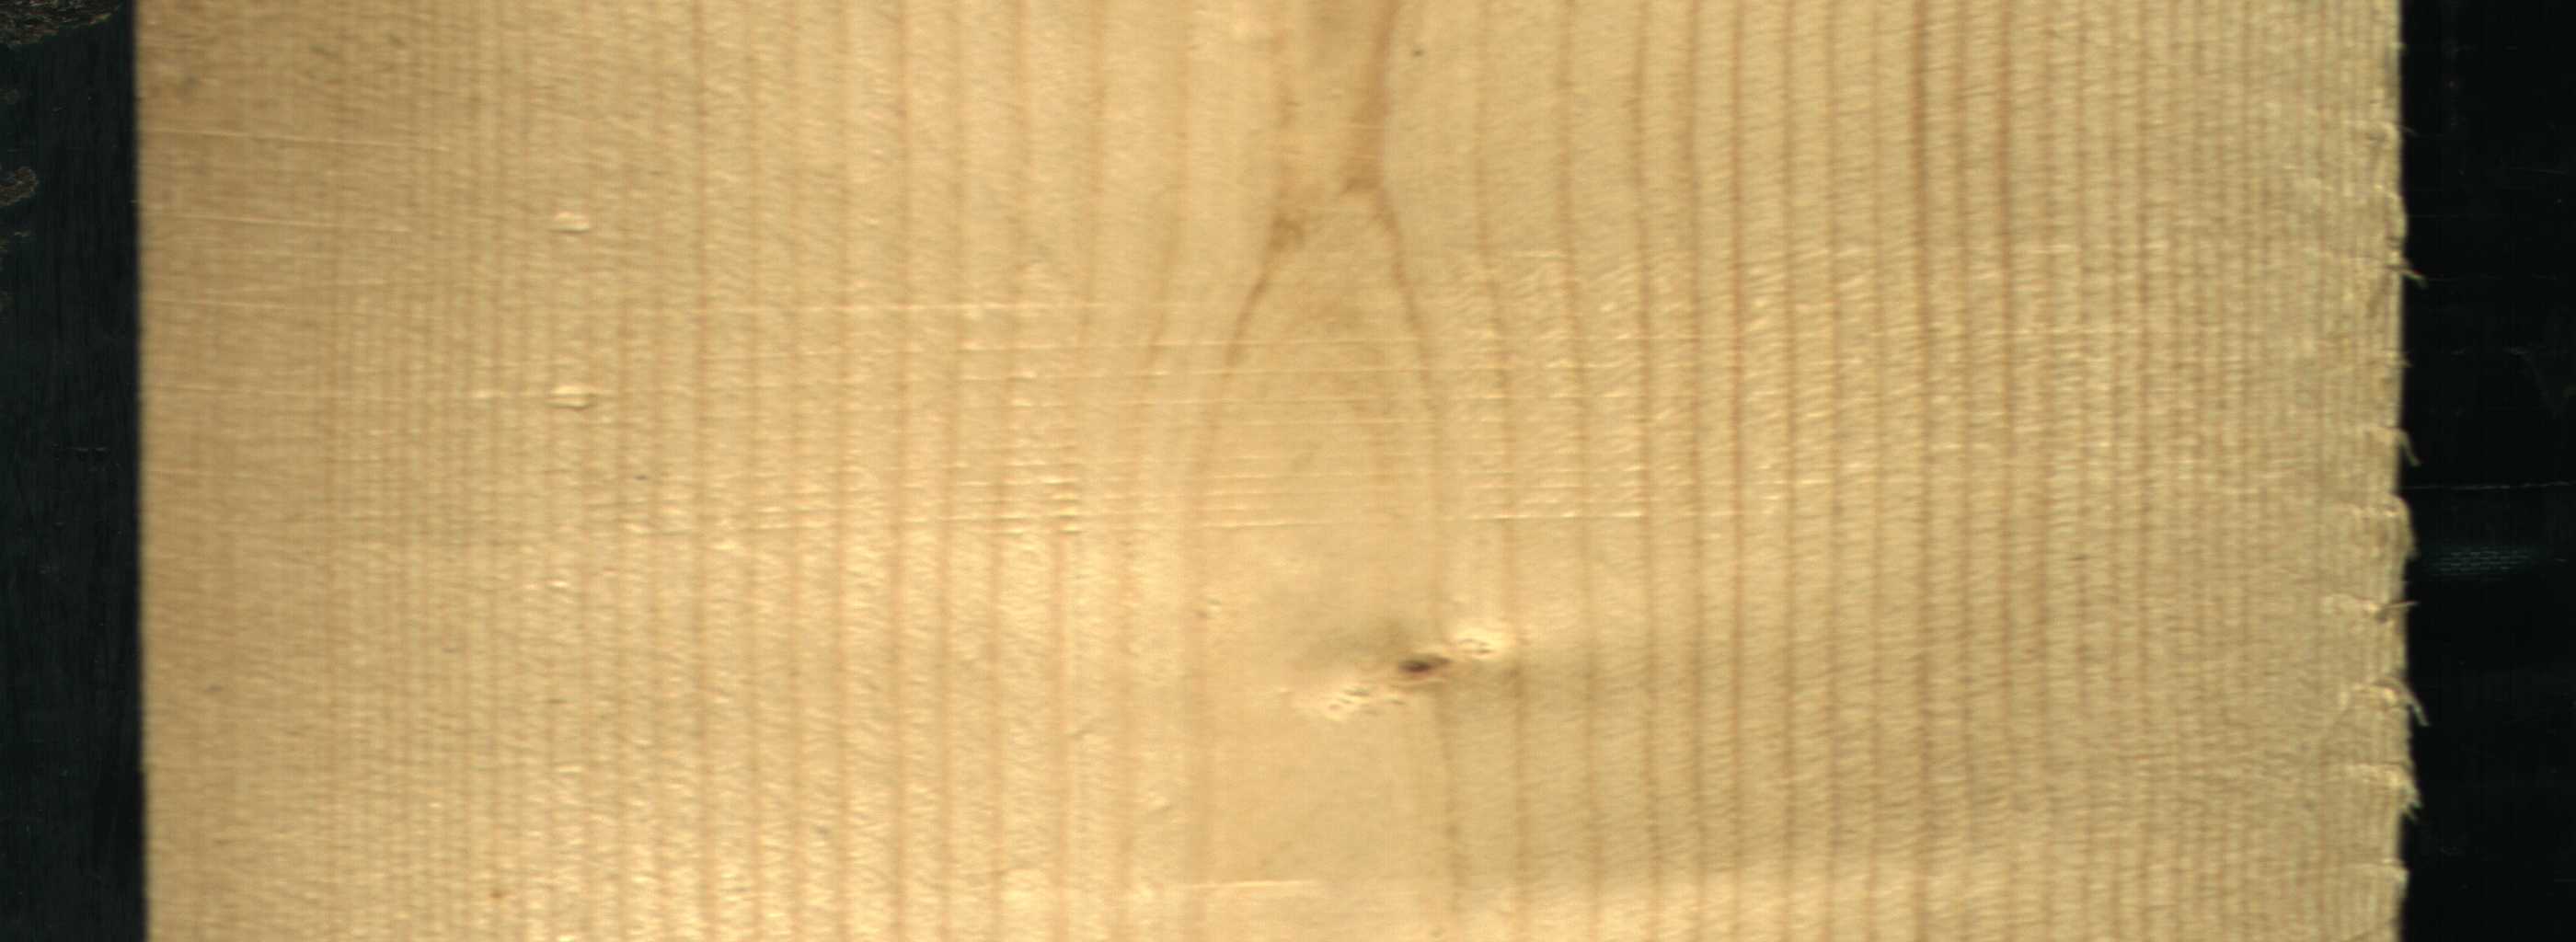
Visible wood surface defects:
Live_Knot